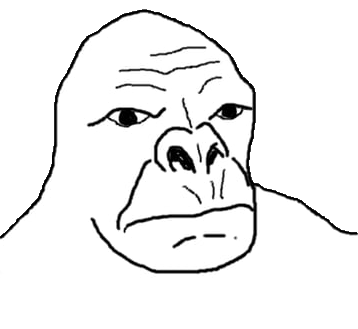
Label: 5_Craig